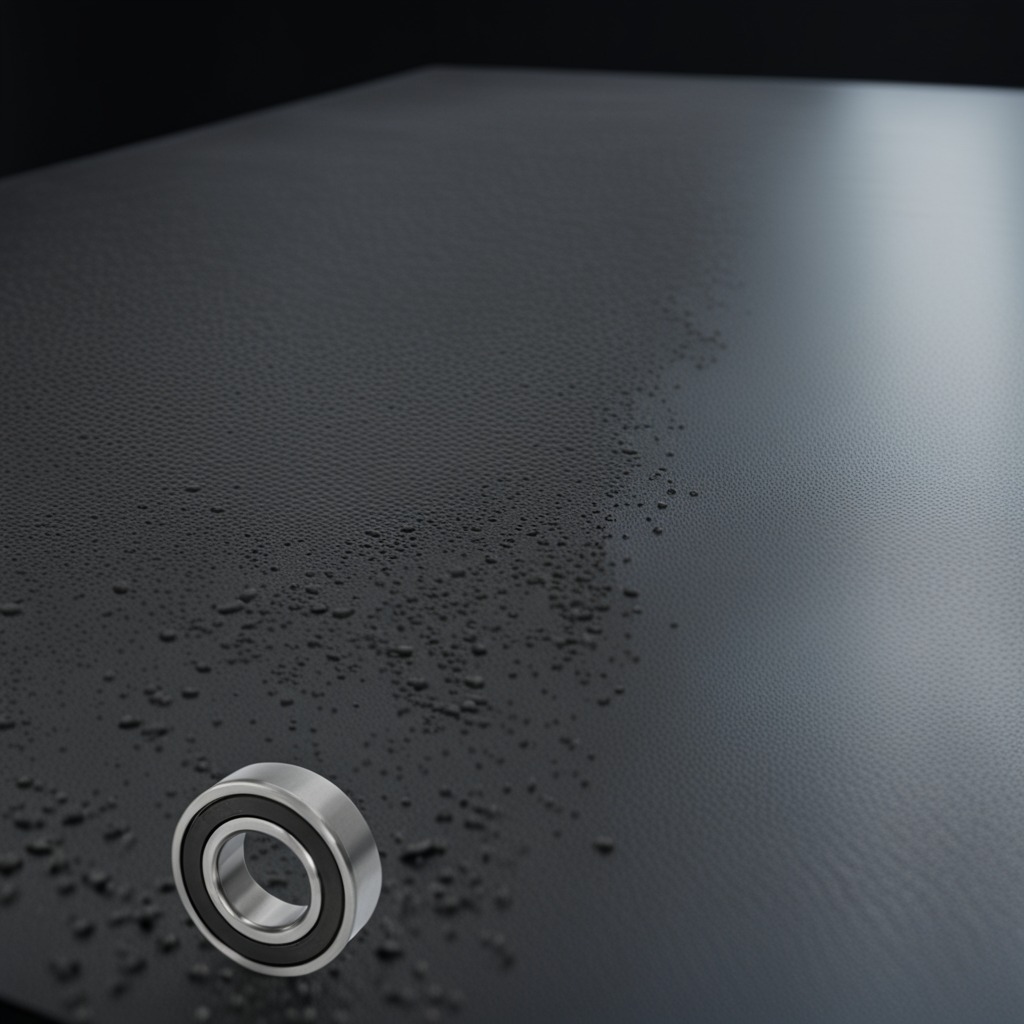
A metal ball bearing is lying on a clean granite table inside a workshop at night dim ambient light soft shadows worn but